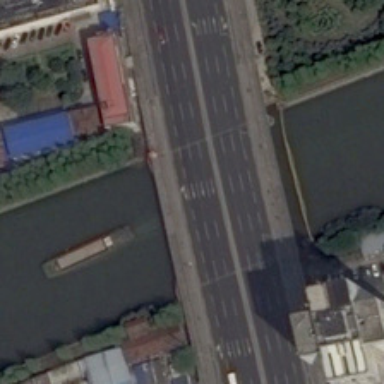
Some buildings and many green trees are in two sides of a river with a bridge .